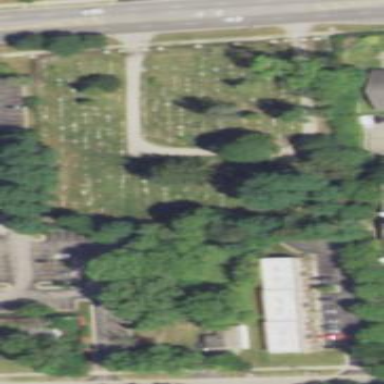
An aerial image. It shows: Cemetery.